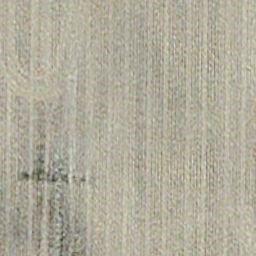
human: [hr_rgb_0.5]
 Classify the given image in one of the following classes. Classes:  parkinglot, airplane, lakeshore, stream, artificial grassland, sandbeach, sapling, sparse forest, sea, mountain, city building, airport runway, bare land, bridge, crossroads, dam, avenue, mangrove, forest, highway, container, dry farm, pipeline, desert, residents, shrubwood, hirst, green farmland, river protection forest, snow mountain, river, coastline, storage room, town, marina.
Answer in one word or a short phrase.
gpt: dry farm